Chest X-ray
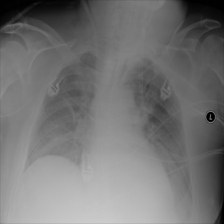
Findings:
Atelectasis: negative
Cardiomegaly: negative
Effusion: negative
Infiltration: negative
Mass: negative
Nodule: negative
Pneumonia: negative
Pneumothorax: negative
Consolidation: negative
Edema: negative
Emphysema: negative
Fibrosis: negative
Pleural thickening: negative
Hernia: negative